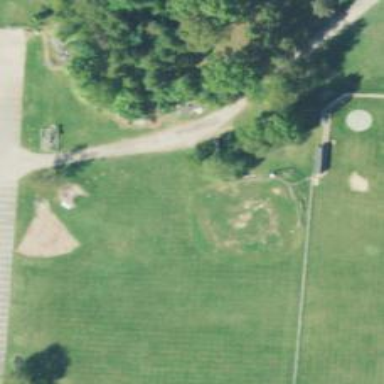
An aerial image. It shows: Baseball pitch for leisure land activities.